Question: How do I access via C# the keys stored in the Certificate Enrollment Requests store?

I tried using:
'''
var requestCertStore = new X509Store("Certificate Enrollment Requests",
StoreLocation.LocalMachine);
requestCertStore.Open(OpenFlags.MaxAllowed);
var certs = requestCertStore.Certificates;
'''
but the 'certs' collection does not contain the certificate I'm looking to access in the "Certificate Enrollment Requests" store. I also don't see any <URL>' constructor isn't an option.
Is it not possible to retrieve these certs via C#/.NET?
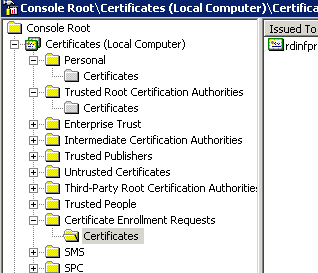
Answer: The solution is to use '"REQUEST"' instead of '"Certificate Enrollment Requests"':
'''
var requestCertStore = new X509Store("REQUEST", StoreLocation.LocalMachine);
requestCertStore.Open(OpenFlags.MaxAllowed);
var certs = requestCertStore.Certificates;
'''
I found the hint here: <URL>.